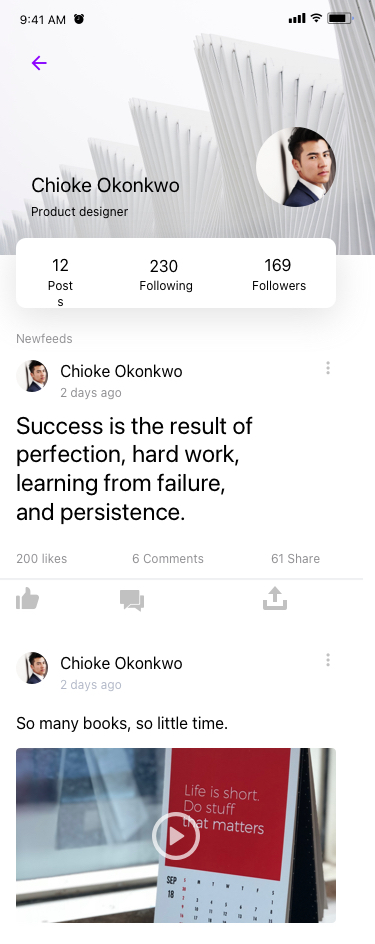
Text in this UI design:
UI Text/Heading/H4/Hightlight
Chioke Okonkwo
Product designer
Chioke Okonkwo
2 days ago
So many books, so little time.
Newfeeds
2 Likes
0 Comments
Share
Chioke Okonkwo
2 days ago
200 likes
6 Comments
61 Share
Success is the result of
perfection, hard work,
learning from failure,
and persistence.
9:41 AM
12
Posts
230
Following
169
Followers